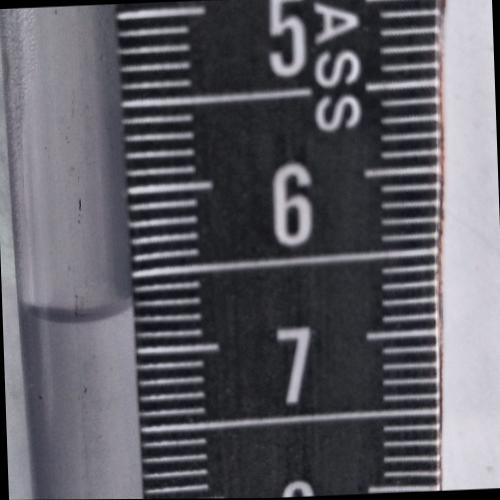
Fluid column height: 6.7 cm